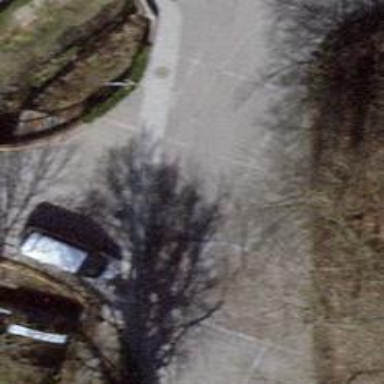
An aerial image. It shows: Smooth asphalt road in residential area.